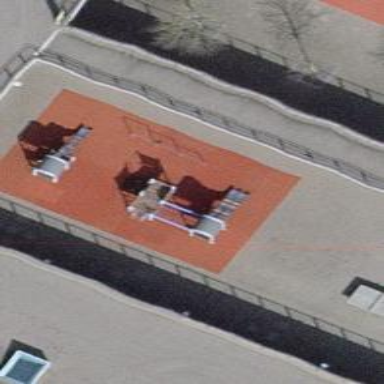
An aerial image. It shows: Playground area for leisure land.